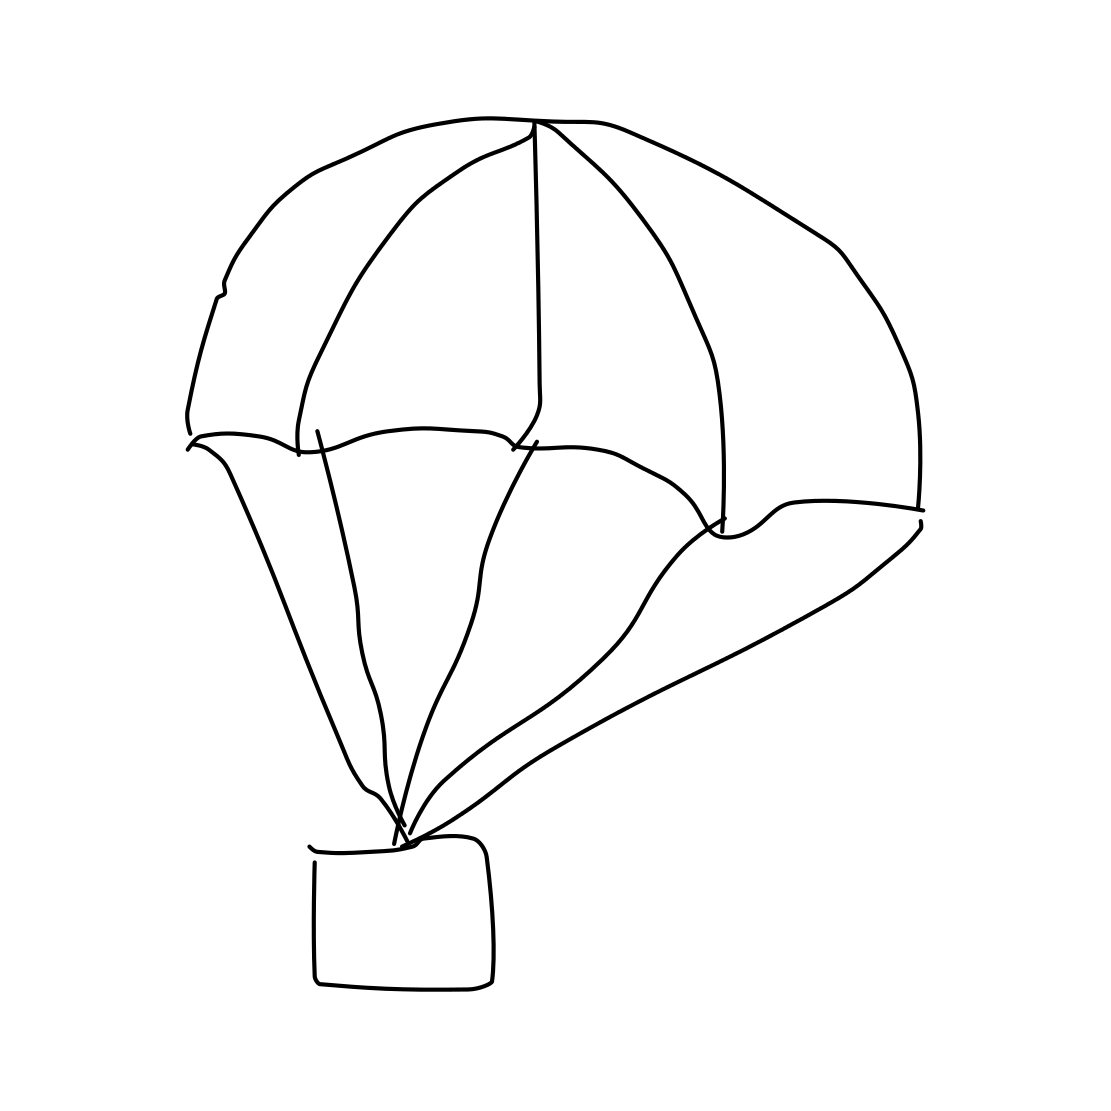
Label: parachute